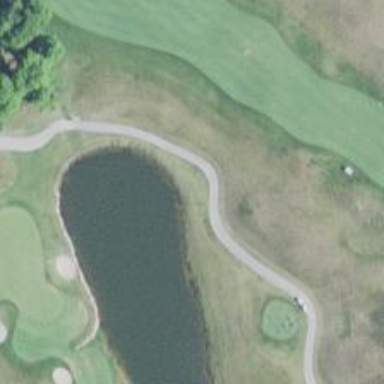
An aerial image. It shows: Path for both road and golf.